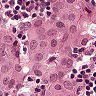
Metastatic tissue present: yes